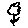
Label: flower